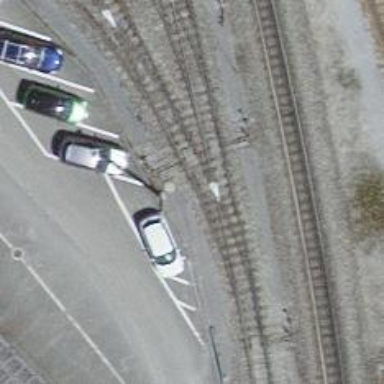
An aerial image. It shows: Railway switch.